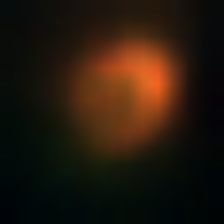
Taxon: NanoPlankton
Group: Other